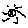
Label: sun